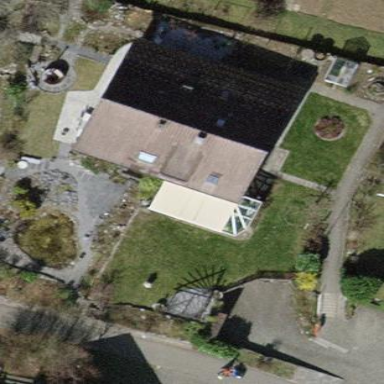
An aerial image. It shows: Terrace building.